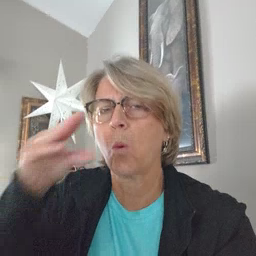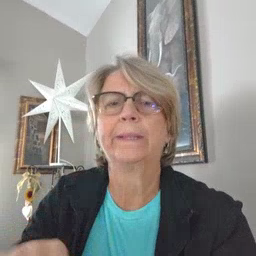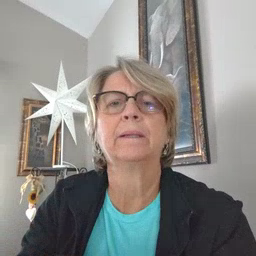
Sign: story